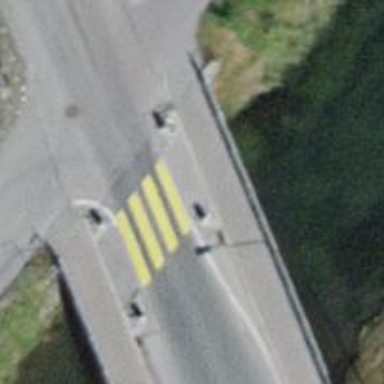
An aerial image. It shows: Uncontrolled zebra crossing with choker for traffic calming.